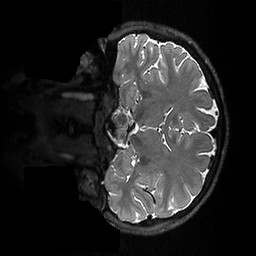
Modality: T2w
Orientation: coronal
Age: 22
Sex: male
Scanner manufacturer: ge
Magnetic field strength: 3 T
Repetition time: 3.202 s
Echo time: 0.06643 s